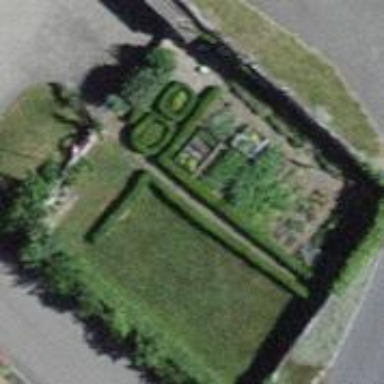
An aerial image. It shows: Garden that is leisure land.